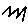
Label: zigzag